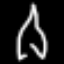
Label: The Eiffel Tower